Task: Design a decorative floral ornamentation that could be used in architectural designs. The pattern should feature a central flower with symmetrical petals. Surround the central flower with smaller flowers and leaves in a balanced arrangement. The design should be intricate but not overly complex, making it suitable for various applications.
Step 73:
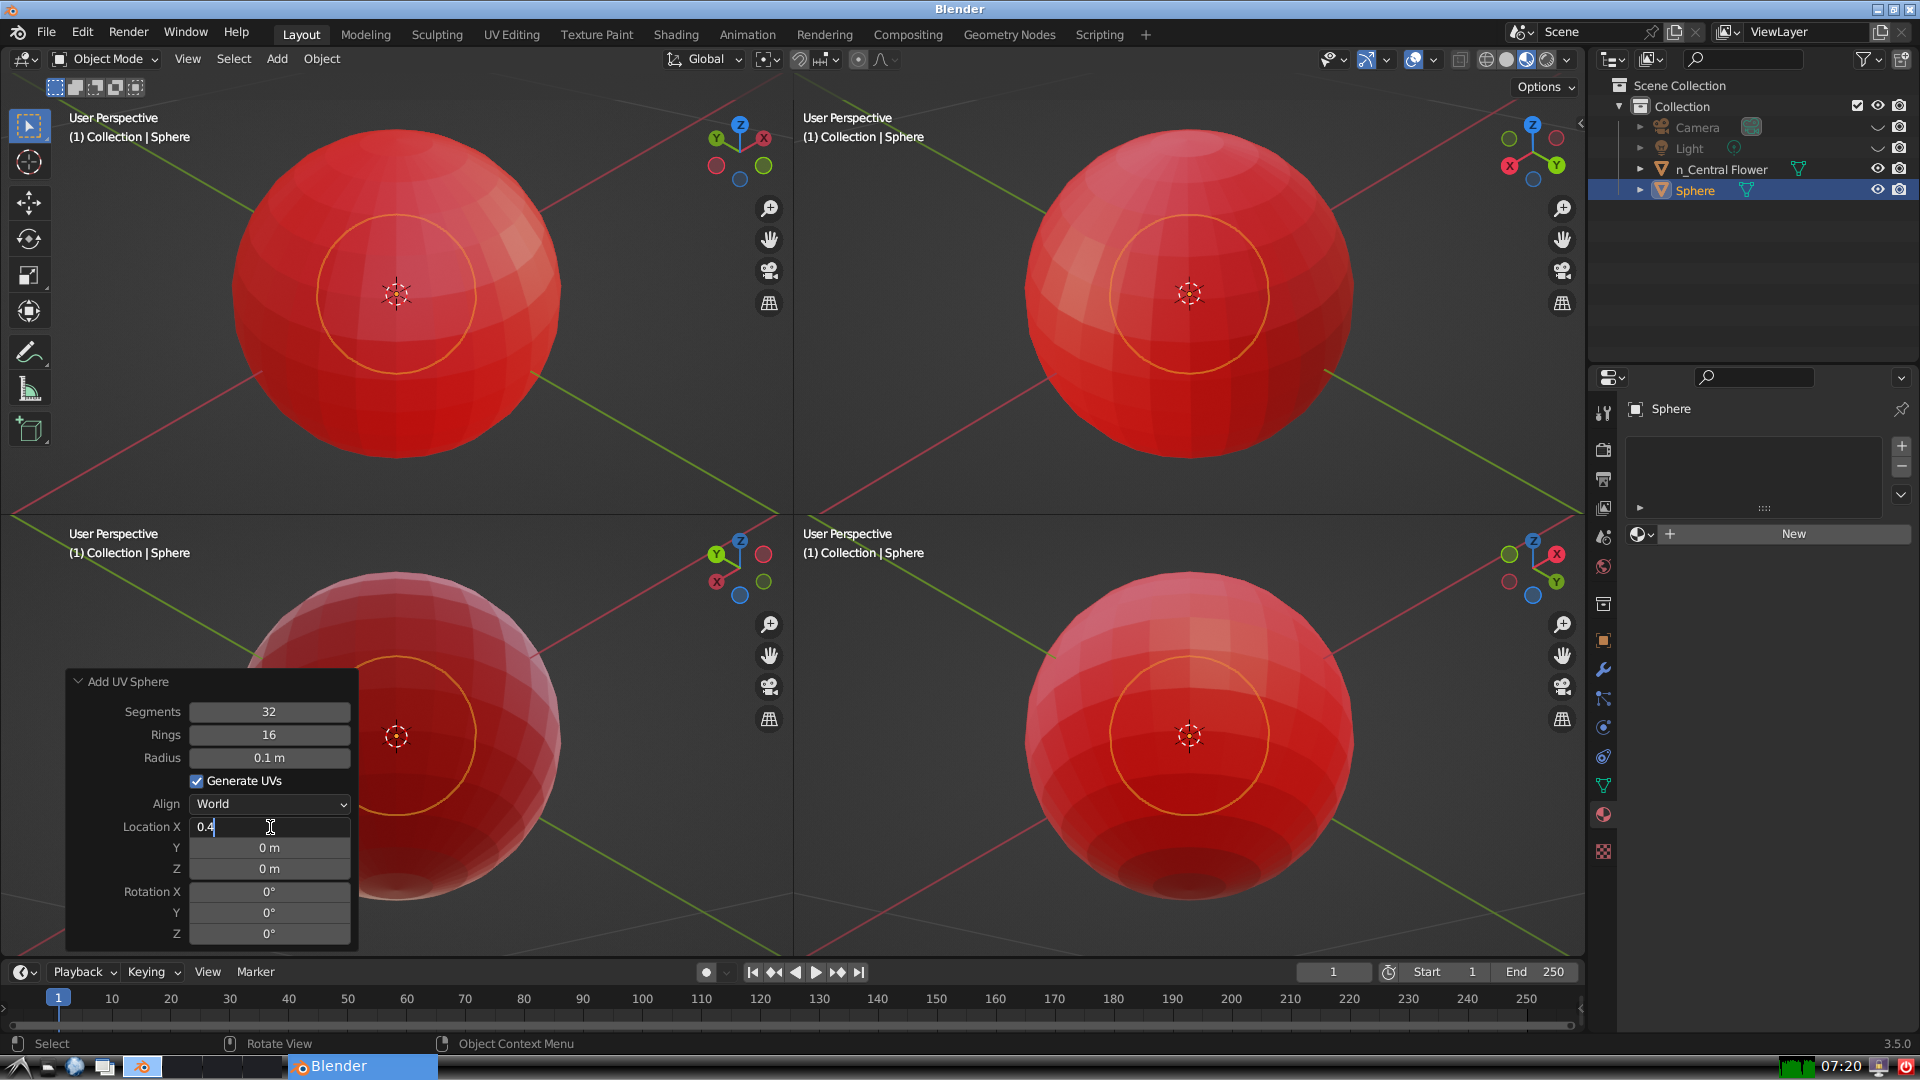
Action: {"key_press": ['Return']}